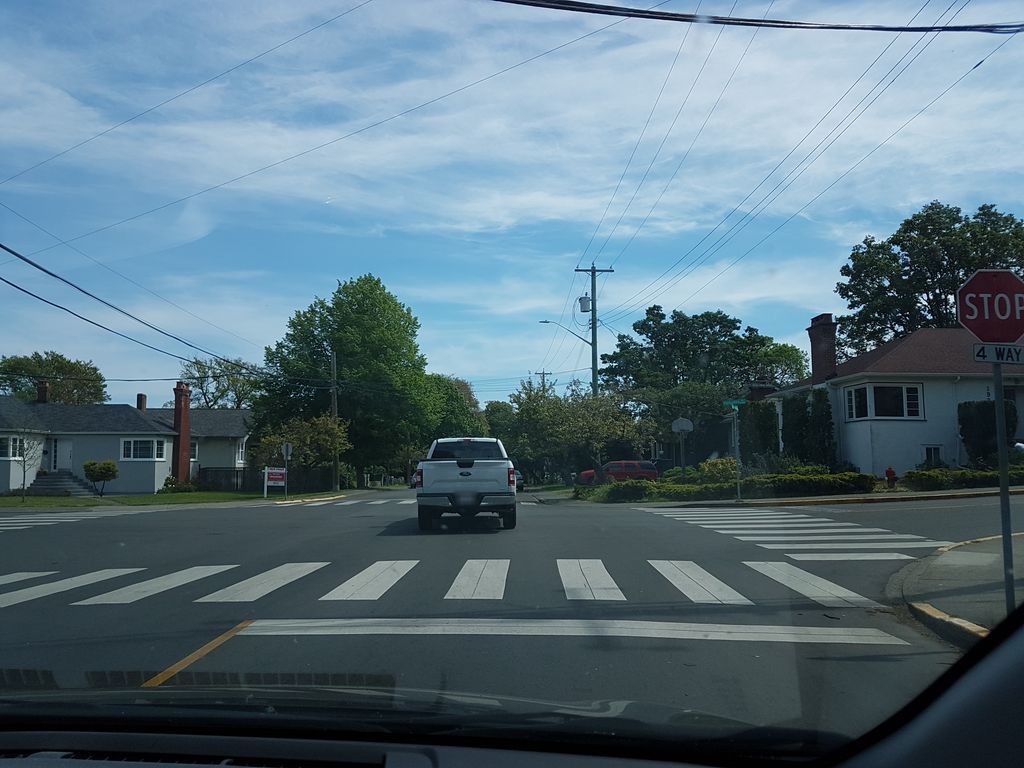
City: victoria